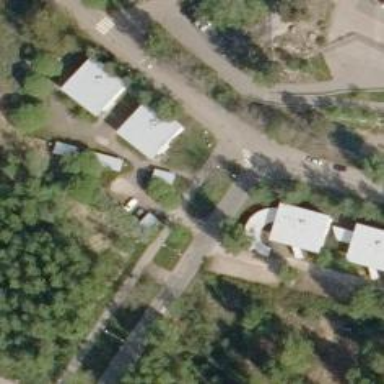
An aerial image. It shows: Asphalt cycleway with crossing.